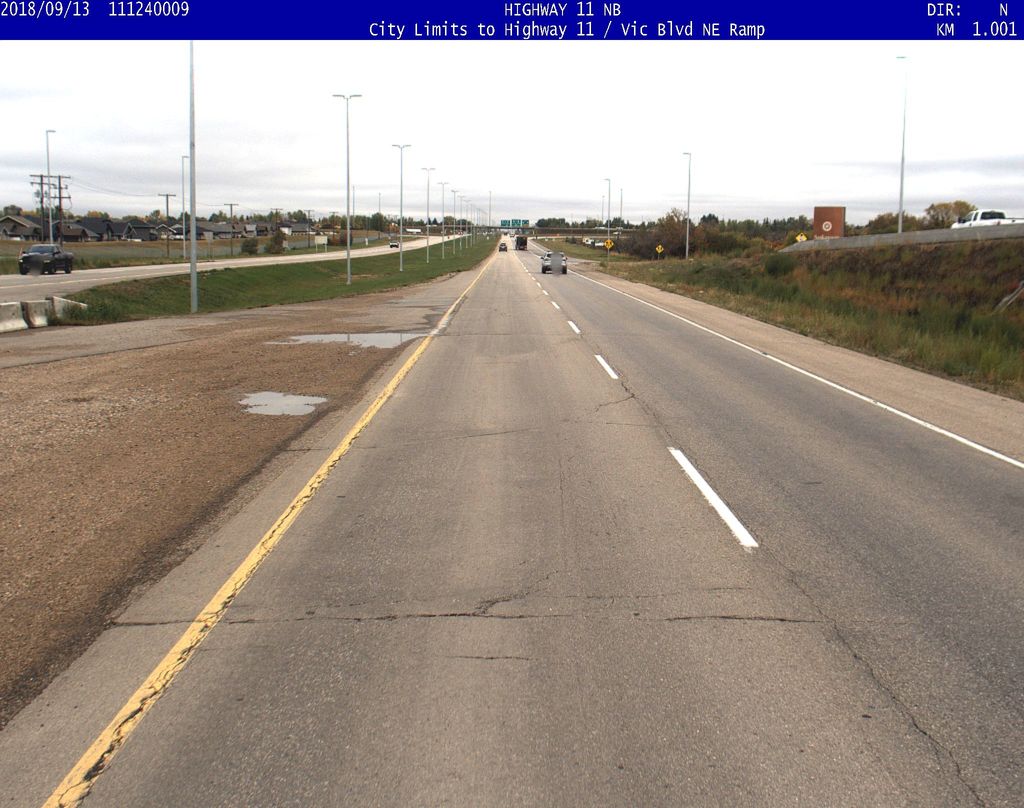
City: saskatoon